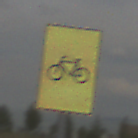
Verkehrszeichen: RadverkehrOhnePfeilsymbol
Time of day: Midday
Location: Outdoor (Nature)
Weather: PartlyCloudy
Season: NotSpecified
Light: Natural